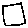
Label: square